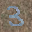
Label: 3